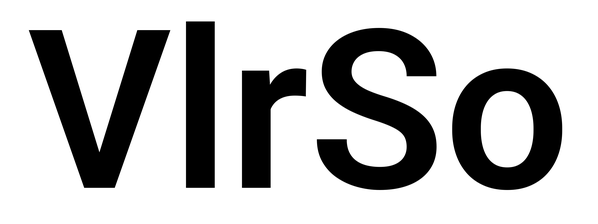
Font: Roboto_SemiBold